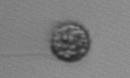
Label: coccolithophorid